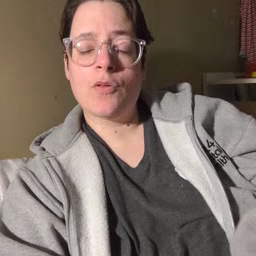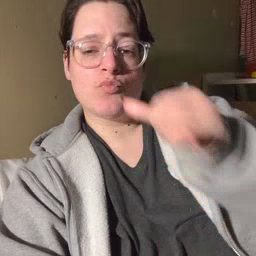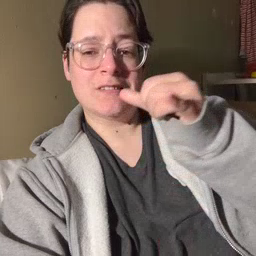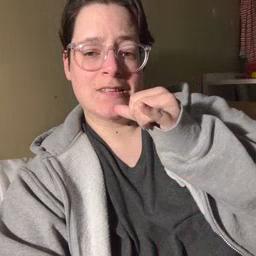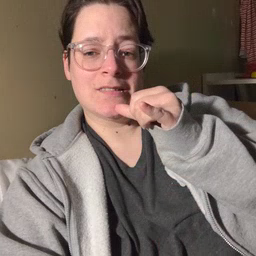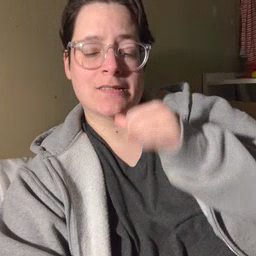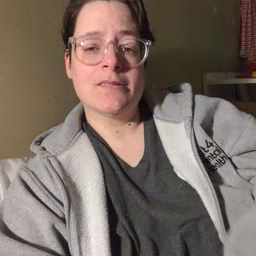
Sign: drink